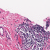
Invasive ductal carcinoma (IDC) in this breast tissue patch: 0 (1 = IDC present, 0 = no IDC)